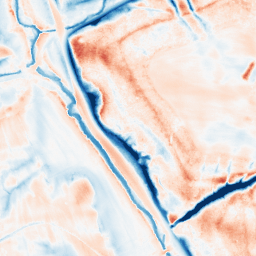
Category: trend_removal
Decomposition family: local_polynomial
Decomposition parameters: window_size: 31
degree: 2
Upsampling method: sinc_blackman
Upsampling parameters: scale: 4
kernel_size: 16
Upsampling scale: 4